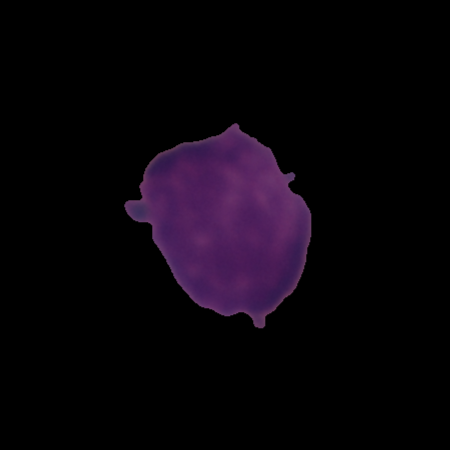
Label: healthy